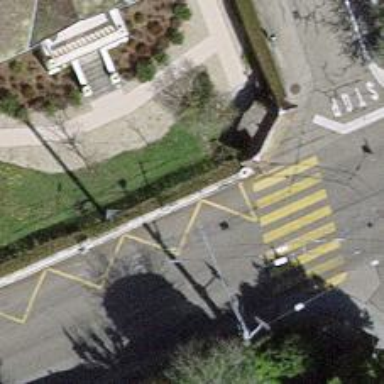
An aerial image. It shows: Bus stop with platform for public transport.